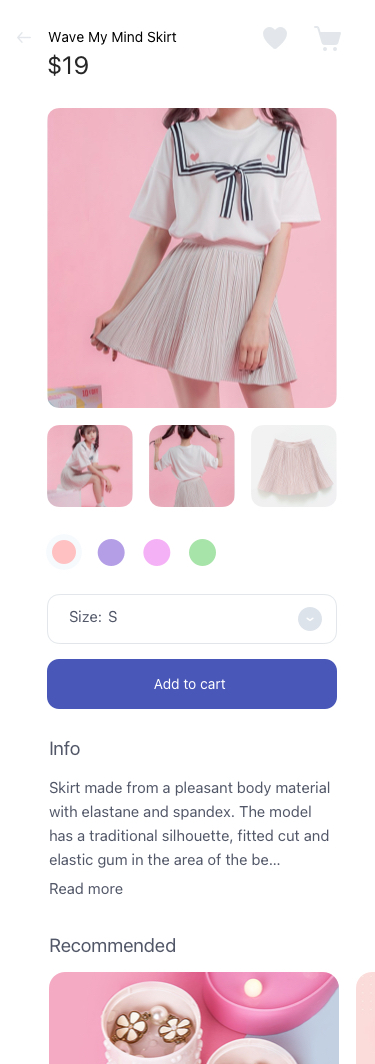
Text in this UI design:
Size:
S
Info
Skirt made from a pleasant body material with elastane and spandex. The model has a traditional silhouette, fitted cut and elastic gum in the area of the be…
Read more
Recommended
Wave My Mind Skirt
$19